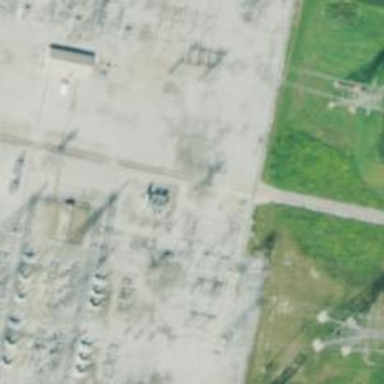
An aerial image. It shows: Lattice structure tower used for power transmission.